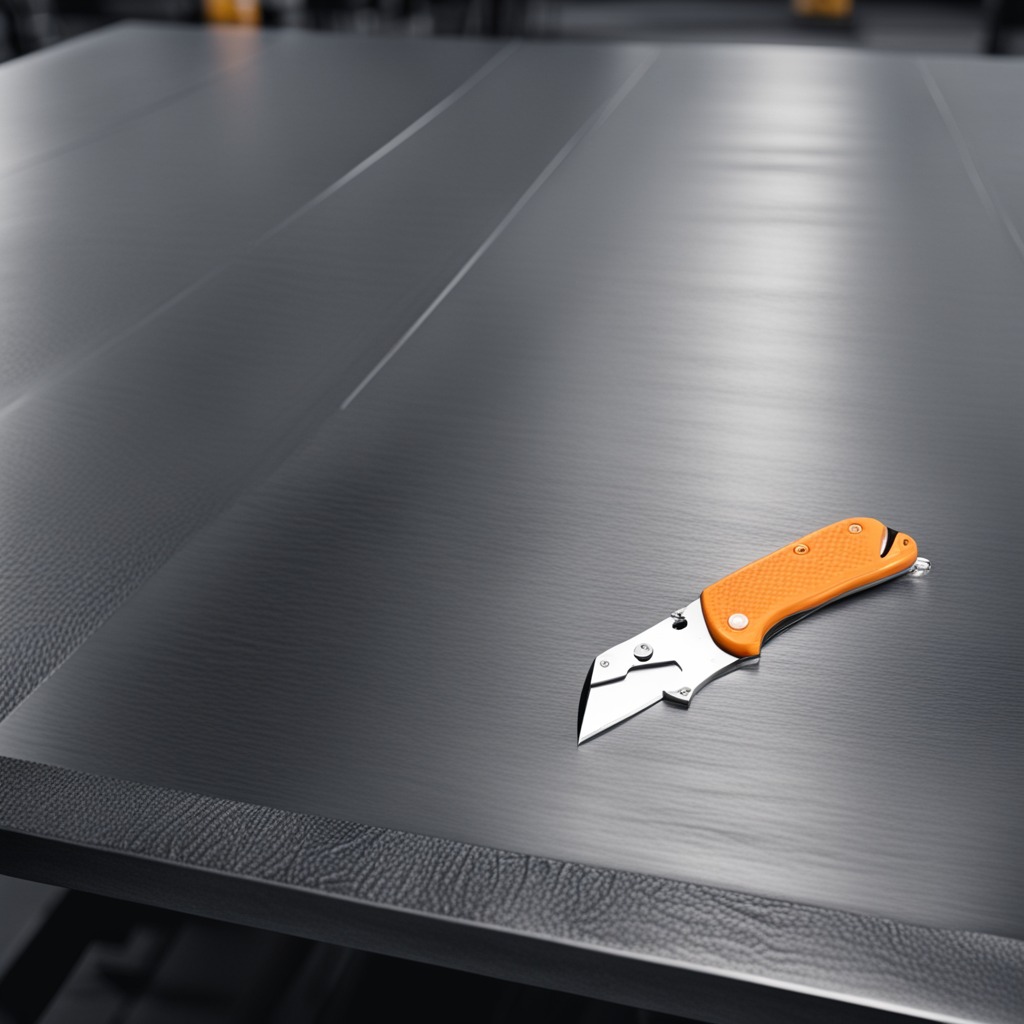
A utility knife lies on the cold steel table in a mining workshop.